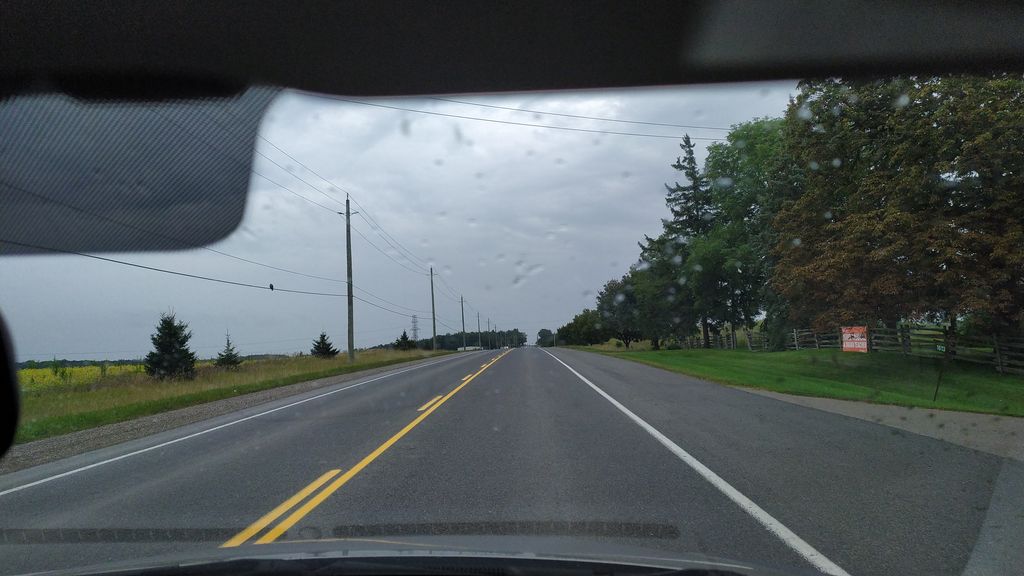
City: kitchener-waterloo